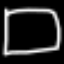
Label: square